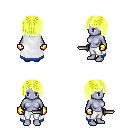
a pixel art fantasy rpg character, female body template, dark elf, purple skin, white trimmed cape, white pants, gold pageboy hairstyle, gold gloves, dagger, four views (front, back, left, right), 2x2 character sprite sheet, small pixel art, hard edges, no anti-aliasing